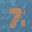
Label: 7